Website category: sports
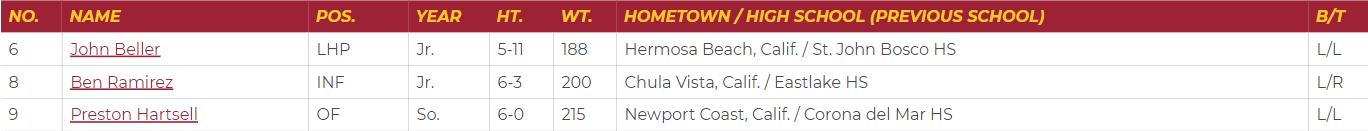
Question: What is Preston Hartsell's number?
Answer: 9

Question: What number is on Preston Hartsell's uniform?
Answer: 9

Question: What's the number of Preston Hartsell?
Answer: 9

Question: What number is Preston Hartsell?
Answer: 9

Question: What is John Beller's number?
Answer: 6

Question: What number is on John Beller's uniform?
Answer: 6

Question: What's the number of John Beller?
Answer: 6

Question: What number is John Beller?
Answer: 6

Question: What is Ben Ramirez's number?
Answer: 8

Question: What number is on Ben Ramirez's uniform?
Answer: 8

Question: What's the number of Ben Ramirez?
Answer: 8

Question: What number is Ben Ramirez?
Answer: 8

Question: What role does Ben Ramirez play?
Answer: INF

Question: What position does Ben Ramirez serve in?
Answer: INF

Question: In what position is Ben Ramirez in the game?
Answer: INF

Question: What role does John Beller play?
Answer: LHP

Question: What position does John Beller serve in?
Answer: LHP

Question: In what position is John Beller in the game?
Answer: LHP

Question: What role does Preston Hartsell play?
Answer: OF

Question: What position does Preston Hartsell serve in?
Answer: OF

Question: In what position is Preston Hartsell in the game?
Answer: OF

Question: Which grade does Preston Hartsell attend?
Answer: So.

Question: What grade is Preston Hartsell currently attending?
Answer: So.

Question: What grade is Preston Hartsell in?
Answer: So.

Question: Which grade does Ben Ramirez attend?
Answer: Jr.

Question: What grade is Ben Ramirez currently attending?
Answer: Jr.

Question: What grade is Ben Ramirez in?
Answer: Jr.

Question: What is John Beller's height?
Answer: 5-11

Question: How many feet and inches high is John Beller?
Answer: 5-11

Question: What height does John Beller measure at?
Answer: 5-11

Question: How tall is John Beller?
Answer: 5-11

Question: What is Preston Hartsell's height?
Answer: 6-0

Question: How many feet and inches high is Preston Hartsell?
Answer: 6-0

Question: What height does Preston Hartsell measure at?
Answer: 6-0

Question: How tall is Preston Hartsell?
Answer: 6-0

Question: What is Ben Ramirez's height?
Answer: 6-3

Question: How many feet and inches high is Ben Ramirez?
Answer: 6-3

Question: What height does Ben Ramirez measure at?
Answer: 6-3

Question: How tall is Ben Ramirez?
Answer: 6-3

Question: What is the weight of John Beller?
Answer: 188

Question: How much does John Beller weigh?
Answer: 188

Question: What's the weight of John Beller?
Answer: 188

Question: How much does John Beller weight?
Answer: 188

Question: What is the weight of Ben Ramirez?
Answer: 200

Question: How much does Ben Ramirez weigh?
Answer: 200

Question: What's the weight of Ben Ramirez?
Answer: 200

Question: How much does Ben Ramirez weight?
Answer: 200

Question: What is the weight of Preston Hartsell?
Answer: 215

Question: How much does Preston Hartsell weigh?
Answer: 215

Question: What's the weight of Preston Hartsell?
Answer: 215

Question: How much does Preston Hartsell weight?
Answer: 215

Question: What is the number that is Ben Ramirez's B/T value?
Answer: L/R

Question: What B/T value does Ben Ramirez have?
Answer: L/R

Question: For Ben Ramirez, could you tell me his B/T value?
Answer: L/R

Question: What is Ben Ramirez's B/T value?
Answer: L/R

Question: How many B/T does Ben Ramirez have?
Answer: L/R

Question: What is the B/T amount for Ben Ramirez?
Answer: L/R

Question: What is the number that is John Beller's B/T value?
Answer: L/L

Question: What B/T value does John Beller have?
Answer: L/L

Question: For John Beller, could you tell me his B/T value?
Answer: L/L

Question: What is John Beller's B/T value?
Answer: L/L

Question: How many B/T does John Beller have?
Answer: L/L

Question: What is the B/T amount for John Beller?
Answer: L/L

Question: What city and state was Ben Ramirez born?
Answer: Chula Vista, Calif.